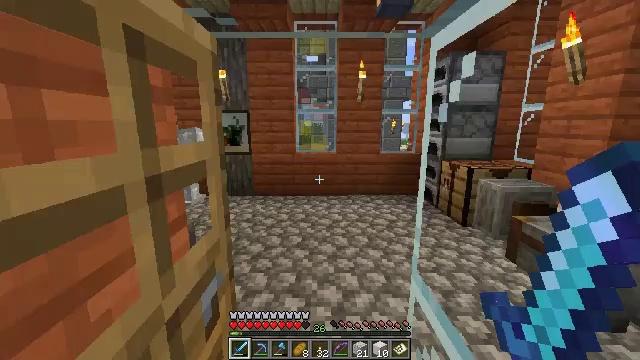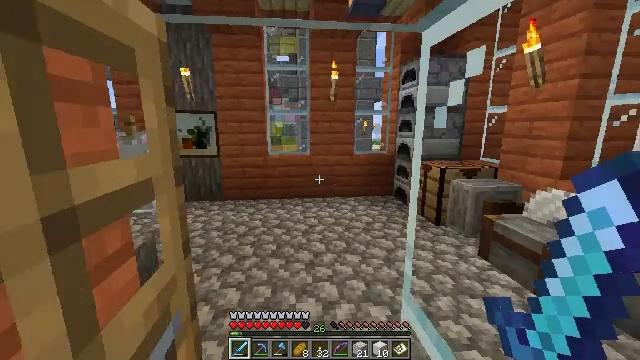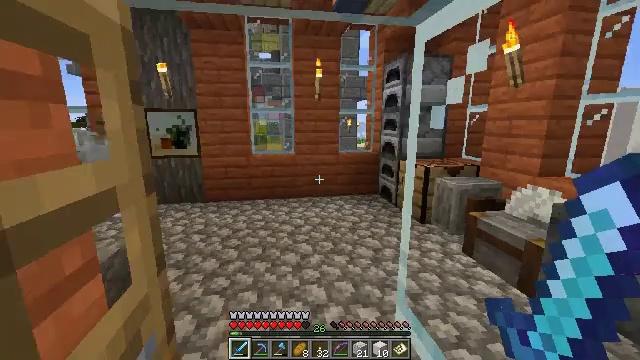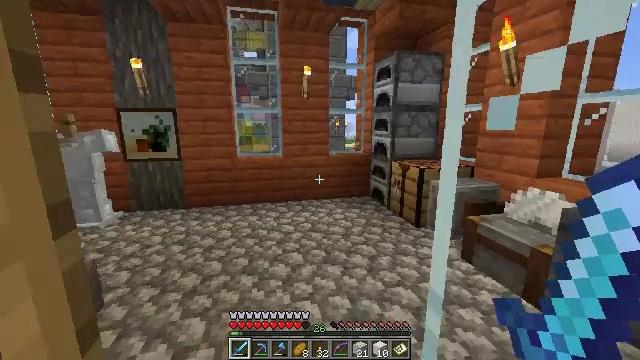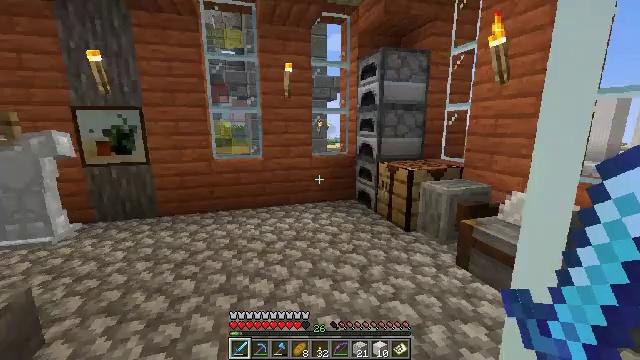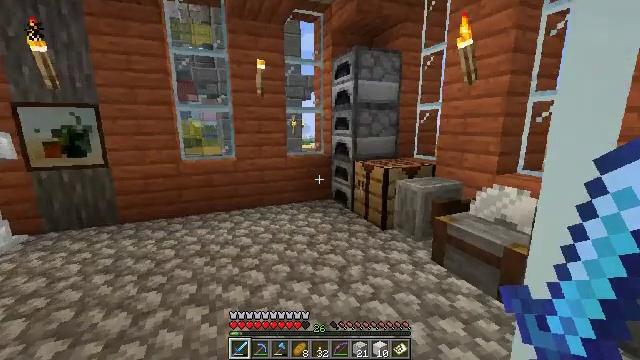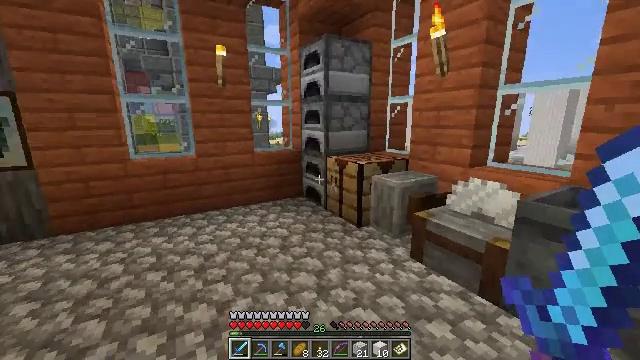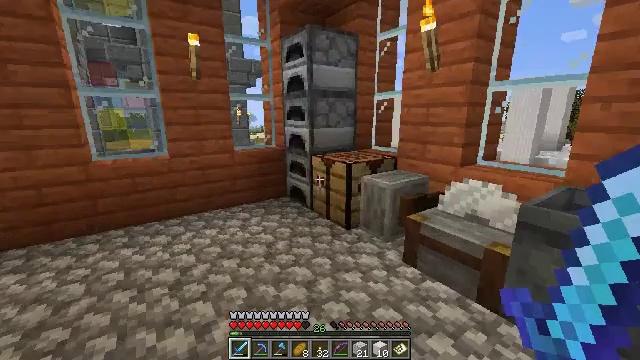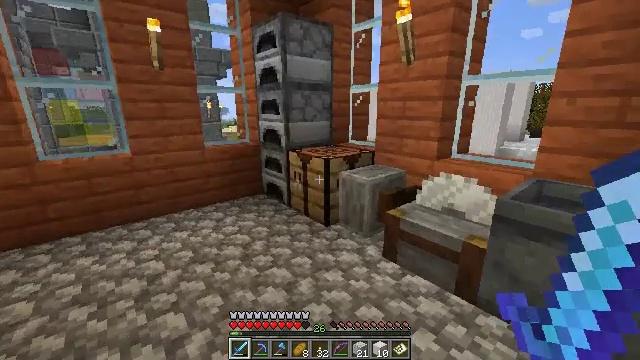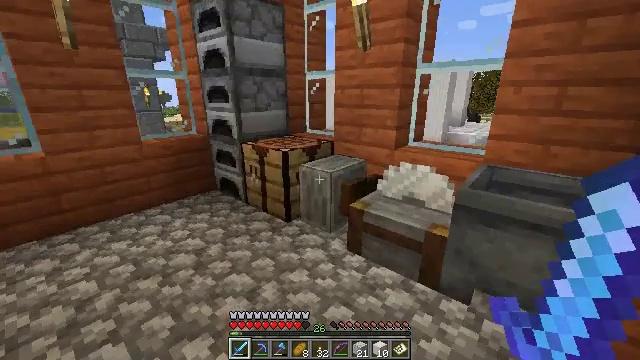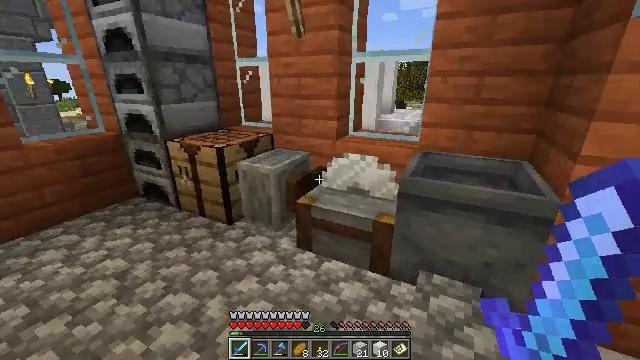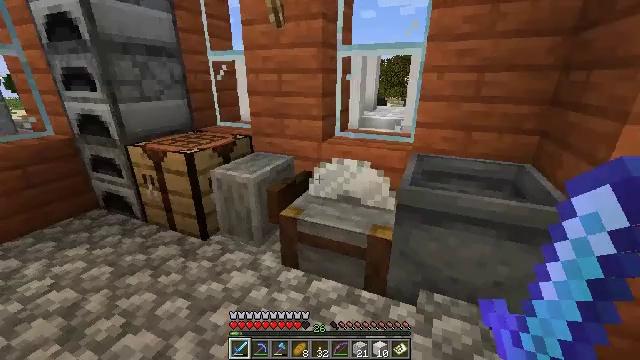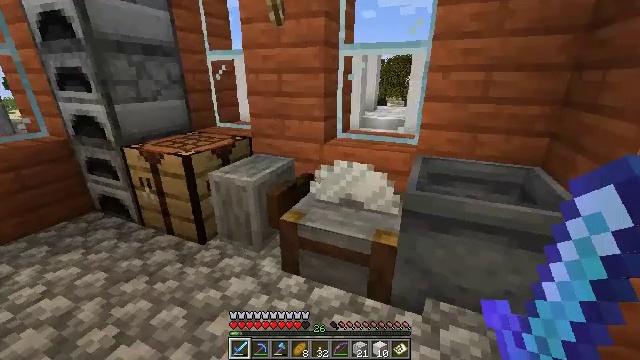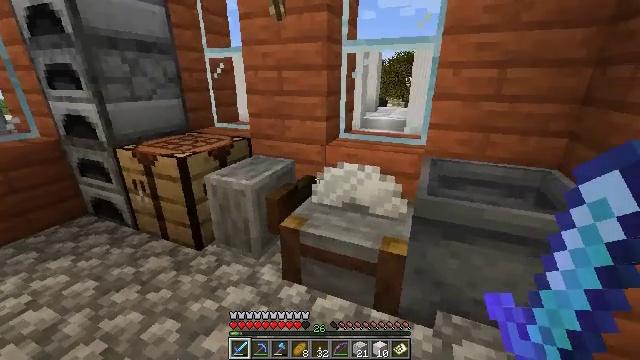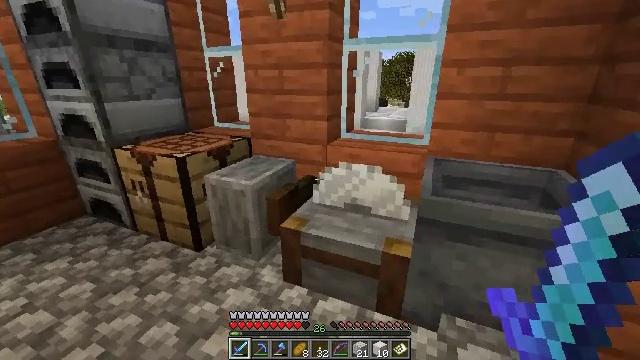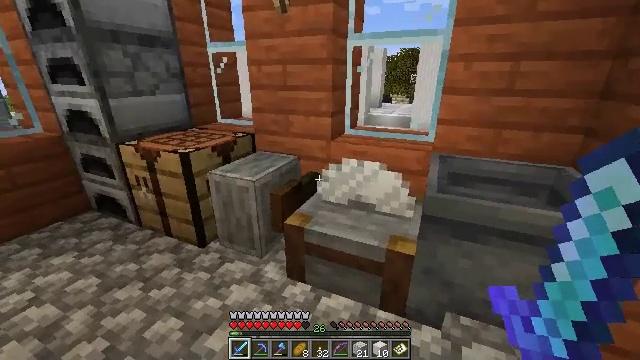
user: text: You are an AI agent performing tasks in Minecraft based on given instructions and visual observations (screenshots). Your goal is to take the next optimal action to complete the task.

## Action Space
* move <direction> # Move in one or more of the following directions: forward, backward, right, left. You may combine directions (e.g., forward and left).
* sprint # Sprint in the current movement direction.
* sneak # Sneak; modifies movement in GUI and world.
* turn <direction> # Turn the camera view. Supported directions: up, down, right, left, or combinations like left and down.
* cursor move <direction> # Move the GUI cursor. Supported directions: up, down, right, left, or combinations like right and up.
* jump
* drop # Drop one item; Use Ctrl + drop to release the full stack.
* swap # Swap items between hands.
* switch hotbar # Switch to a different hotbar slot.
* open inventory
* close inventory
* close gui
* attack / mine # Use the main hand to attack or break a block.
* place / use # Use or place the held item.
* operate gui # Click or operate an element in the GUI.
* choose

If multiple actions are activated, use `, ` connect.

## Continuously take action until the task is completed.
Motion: motion action
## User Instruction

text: Get the quartz pillar into your inventory.
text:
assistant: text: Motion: move forward, turn right
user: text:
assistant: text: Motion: move forward, turn right
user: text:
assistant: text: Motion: move forward, turn right
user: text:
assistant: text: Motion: move forward, turn right
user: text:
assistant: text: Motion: move forward, turn right
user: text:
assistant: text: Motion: move forward, turn right and down
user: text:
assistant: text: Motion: move forward, turn right and down
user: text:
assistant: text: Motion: move forward, turn right and down
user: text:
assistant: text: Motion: move forward, turn right and down
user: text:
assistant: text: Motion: move forward, turn right and down
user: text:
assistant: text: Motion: move forward, turn right
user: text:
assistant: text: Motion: no_op
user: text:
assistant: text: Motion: no_op
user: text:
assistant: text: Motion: no_op
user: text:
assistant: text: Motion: no_op
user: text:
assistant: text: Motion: turn left and down
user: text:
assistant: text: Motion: turn down
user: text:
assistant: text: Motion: turn right and down
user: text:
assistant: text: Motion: turn right
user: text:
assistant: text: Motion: turn right
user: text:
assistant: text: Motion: use / place
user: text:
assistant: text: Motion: use / place
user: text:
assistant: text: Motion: use / place
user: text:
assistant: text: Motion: no_op
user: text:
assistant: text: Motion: no_op
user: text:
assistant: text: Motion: open gui
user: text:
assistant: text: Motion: no_op
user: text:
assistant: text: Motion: no_op
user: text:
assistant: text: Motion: sneak, cursor move down
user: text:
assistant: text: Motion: sneak, cursor move down